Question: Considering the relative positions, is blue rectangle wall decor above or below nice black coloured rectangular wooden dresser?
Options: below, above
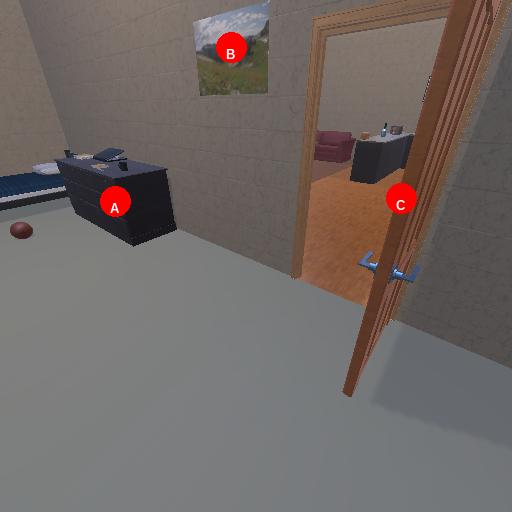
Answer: below